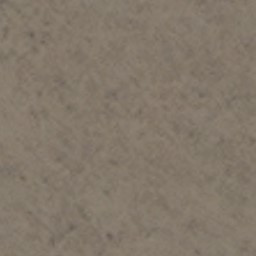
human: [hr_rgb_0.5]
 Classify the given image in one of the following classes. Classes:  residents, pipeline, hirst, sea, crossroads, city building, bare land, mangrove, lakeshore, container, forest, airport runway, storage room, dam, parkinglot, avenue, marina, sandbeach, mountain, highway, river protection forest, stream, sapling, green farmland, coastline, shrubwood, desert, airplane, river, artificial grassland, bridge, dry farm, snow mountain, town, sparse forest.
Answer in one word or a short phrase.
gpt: bare land